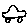
Label: car